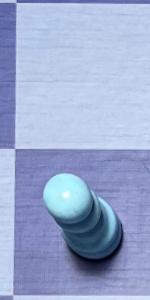
Label: Pawn_White